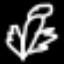
Label: angel